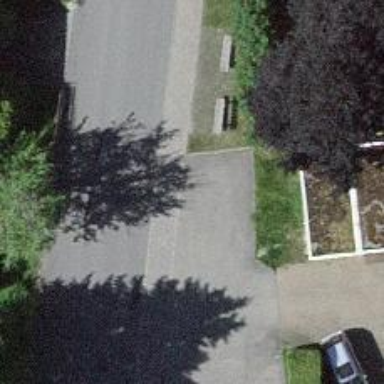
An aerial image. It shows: Bench for seating.